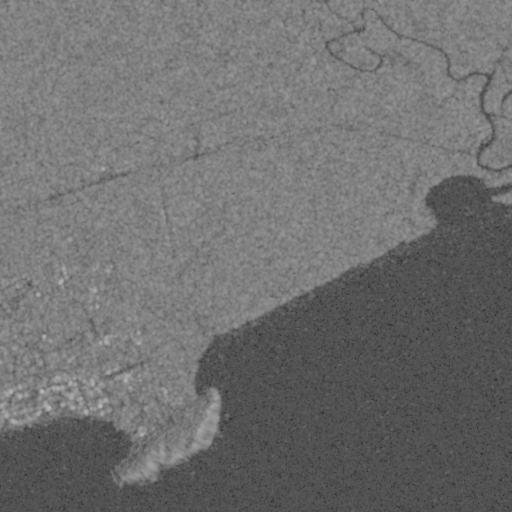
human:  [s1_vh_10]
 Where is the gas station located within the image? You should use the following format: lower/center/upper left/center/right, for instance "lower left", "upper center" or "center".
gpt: The gas station is located in the center left of the image.
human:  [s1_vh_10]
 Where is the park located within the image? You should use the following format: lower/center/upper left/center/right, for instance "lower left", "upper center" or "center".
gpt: The park is located in the lower left of the image.
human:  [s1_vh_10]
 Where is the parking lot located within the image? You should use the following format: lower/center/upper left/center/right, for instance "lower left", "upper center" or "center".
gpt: The parking lot is located in the upper right of the image.
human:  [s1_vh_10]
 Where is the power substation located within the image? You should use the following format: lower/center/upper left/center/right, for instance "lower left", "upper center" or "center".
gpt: The power substation is located in the center left of the image.
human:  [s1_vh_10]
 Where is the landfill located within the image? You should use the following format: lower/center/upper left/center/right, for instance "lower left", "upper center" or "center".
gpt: There is no landfill in the image.

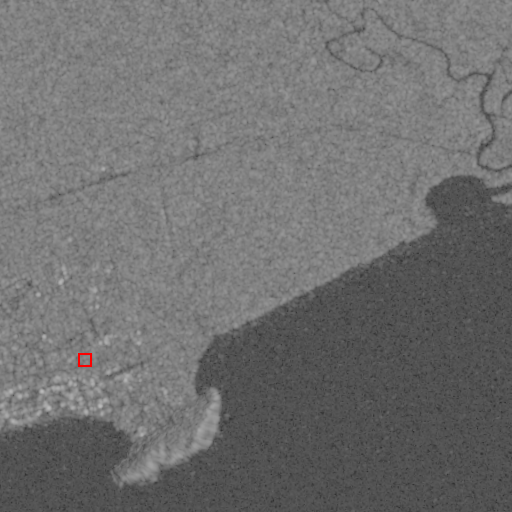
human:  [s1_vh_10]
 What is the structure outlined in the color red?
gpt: The structure outlined in red is a park.
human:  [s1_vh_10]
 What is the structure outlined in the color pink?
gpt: There is no pink outline.